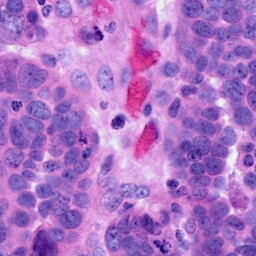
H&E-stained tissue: Ovarian